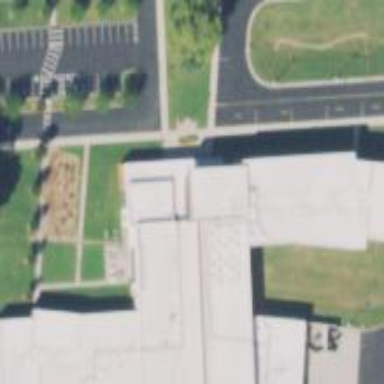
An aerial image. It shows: School.